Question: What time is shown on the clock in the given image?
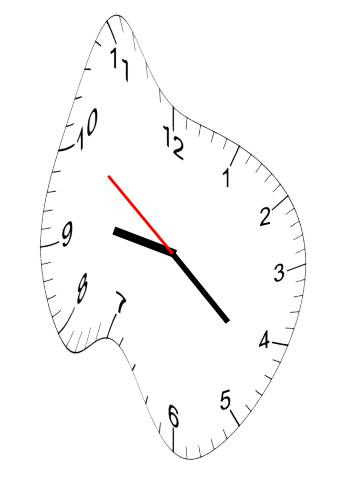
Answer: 09:21:51